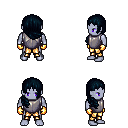
a pixel art fantasy rpg character, male body template, dark elf, purple skin, steel chest armor, gold greaves, raven right-swept hairstyle, gold gloves, four views (front, back, left, right), 2x2 character sprite sheet, small pixel art, hard edges, no anti-aliasing